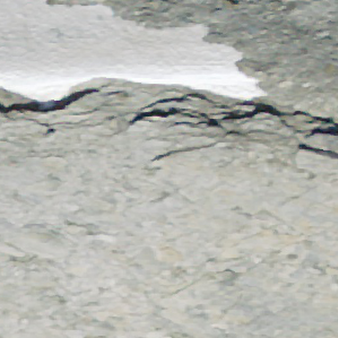
Label: other